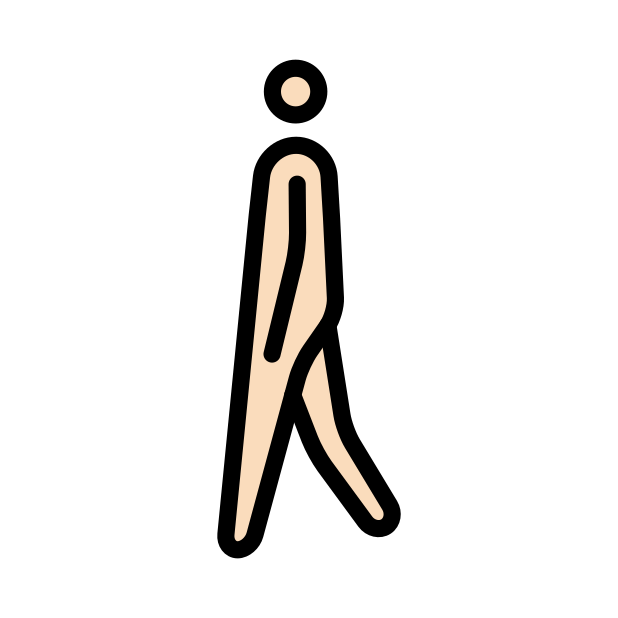
person walking: light skin tone